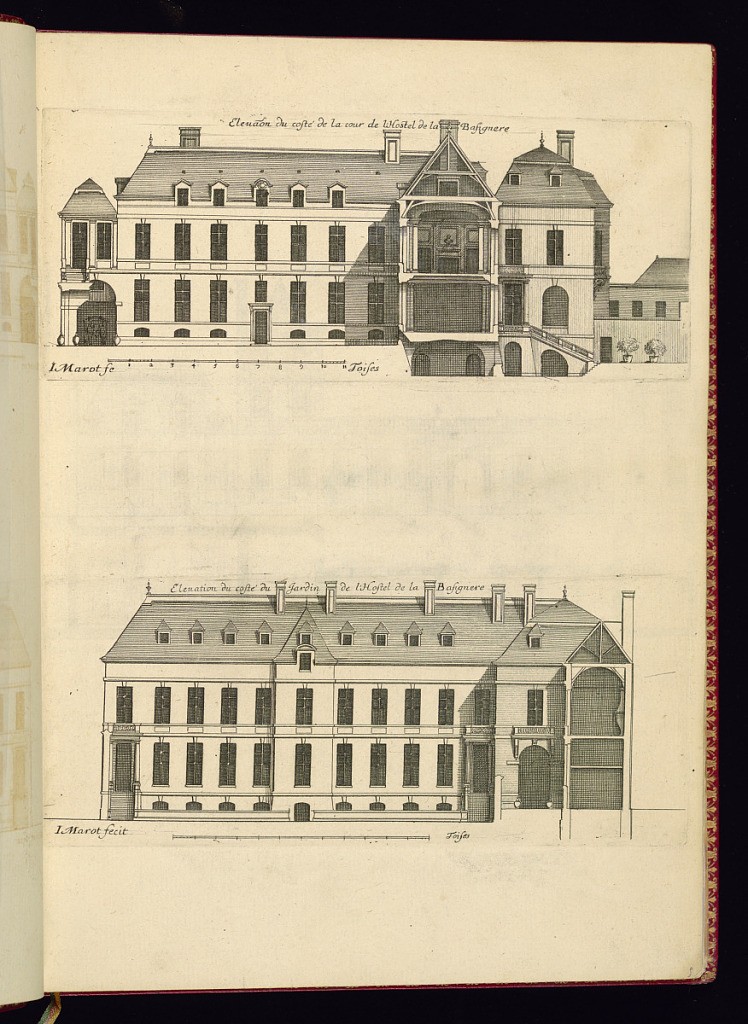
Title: Elevaon du costé de la cour de l’Hostel de la Basignere (Upper Plate) / Elevation du costé du Jardin de l’Hostel de la Basignere (Lower Plate)
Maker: Jean Marot, French, 1619 - 1679
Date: ca.1635–ca.1660
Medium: Etching on laid paper
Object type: Print
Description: Two plates printed on a single sheet, (one above the other) depicting exterior architectural elevations of the hôtel particulier (grand house) de la Basignere, from the garden and from the courtyard. Scales below each design. The plates are signed and titled.